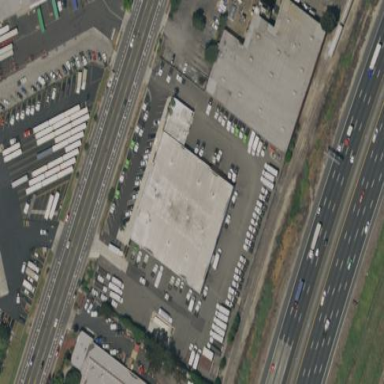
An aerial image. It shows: Warehouse building.